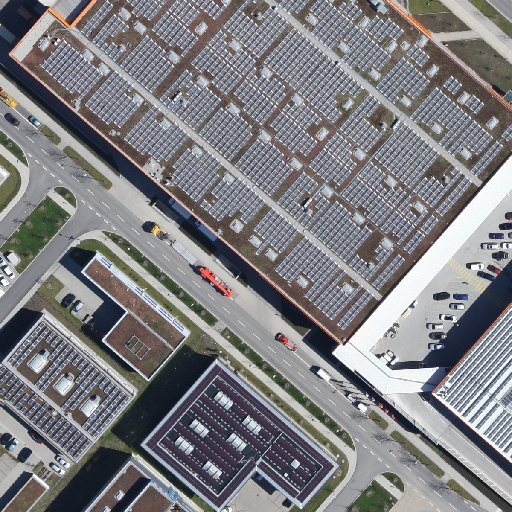
Referring expression: long truck